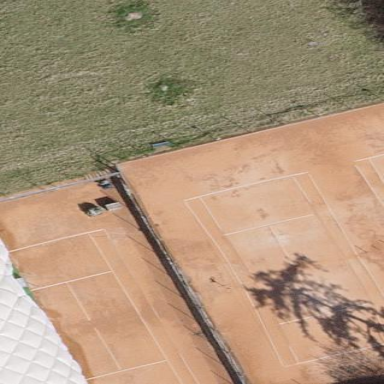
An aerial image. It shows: Clay tennis court on pitch.